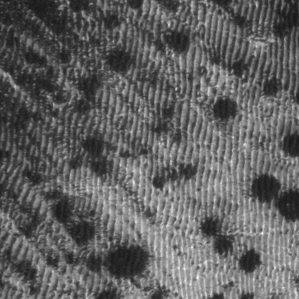
Label: frost